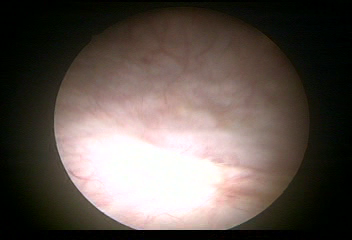
Modality: WLC
Class: Normal mucosa
Bladder cancer association: No